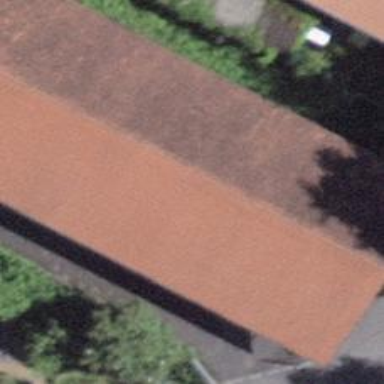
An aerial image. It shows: Warehouse building.